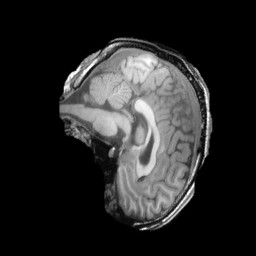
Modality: T1w
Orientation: sagittal
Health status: ill
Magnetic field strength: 3 T